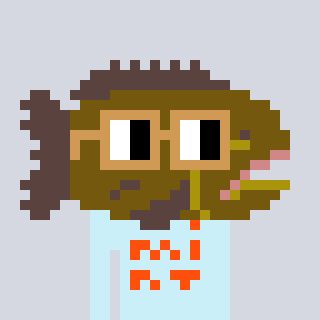
a pixel art character with square brown glasses, a grouper-shaped head and a cold-colored body on a cool background